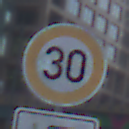
Verkehrszeichen: Geschwindigkeit30
Zusatzzeichen unten: HinweisDurchSinnbild14
Umgebung: Outdoor, Urban
Tageszeit: MorningAfternoon
Wetter: PartlyCloudy
Licht: Natural
Jahreszeit: NotSpecified
Kontrast: LowContrast